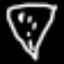
Label: diamond